Question: In a new project I have this simple test
'''
#import <XCTest/XCTest.h>
#import "ViewController.h"
@interface ViewControllerTests : XCTestCase
@end
@implementation ViewControllerTests
- (void)testExample
{
// Using a class that is not in the test target.
ViewController * viewController = [[ViewController alloc] init];
XCTAssertNotNil(viewController, @"");
}
@end
'''
ViewController.h is part of the test target yet this compiles and runs the tests with no issues.

I think this is because the application is built first (as a dependancy) then the tests. The linker then figures it out what the ViewController class is.
However, on an older project, with exactly the same test and ViewController file, the build fails at the linker phase:
> '''
Undefined symbols for architecture i386:
"_OBJC_CLASS_$_ViewController", referenced from:
objc-class-ref in ViewControllerTests.o
'''
This linker error occurs even if when a fresh XCTest unit testing target is created.
To get around this instead, it is possible to include the sources in both the app and the test targets (tick both boxes in the image above). This causes build warnings for duplicate symbols, in the simulator's system log (open the simulator and press cmd-/ to see this):
> '''
Class ViewController is implemented in both
[...]/iPhone Simulator/ [...] /MyApp.app/MyApp and
[...]/Debug-iphonesimulator/LogicTests.octest/LogicTests.
One of the two will be used. Which one is undefined.
'''
These warnings occasionally cause issues illustrated by the following example:
'''
[viewController isKindOfClass:[ViewController class]]; // = NO
// Memory address of the 'Class' objects are different.
NSString * instanceClassString = NSStringFromClass([viewController class]);
NSString * classString = NSStringFromClass([ViewController class]);
[instanceClassString isEqualToString:classString]; // = YES
// The actual class names are identical
'''
So the question is what setting(s) in the older project are requiring application source files to be included in the test target?
---
## Summary of comments
Between the working and the non-working project:
1. There is no difference in the linker output (the command starting with Ld).
2. There is no difference in the target dependancies (there is 1 dependancy to the test target,which is the app)
3. There is no difference in the linker settings.
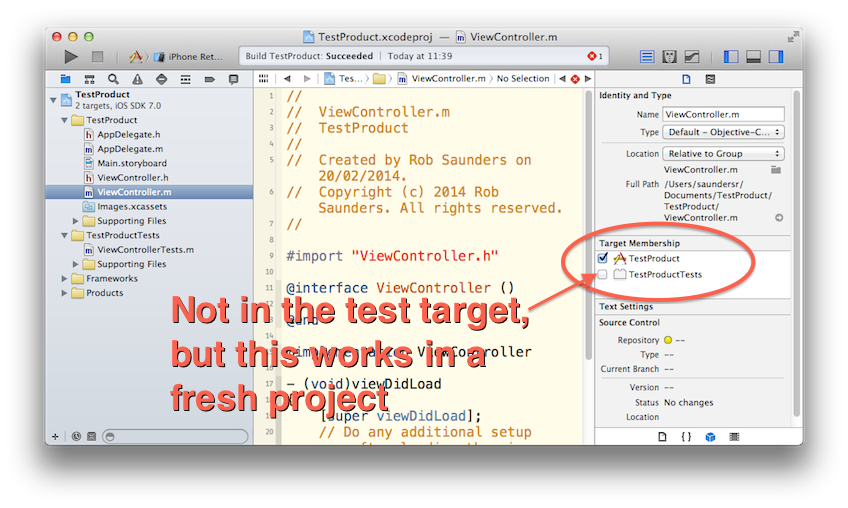
Answer: I spent some time figuring this out.
If you read <URL> you find that Xcode has two modes for running tests. Logic Tests and Application Tests. The difference is Logic tests build their own target with your Classes and symbols built right in. The resulting executable can be run in the simulator and reports test output back to Xcode. Application tests on the other hand build a dynamic library linking to your code which is injected into the app at runtime. This allows you to run tests in iPhone environment and test Xib loading and other things.
Because the symbols are missing from your test target when you unlink the source files it appears your older project seems to have a test target configured for logic tests, not Application (unit) tests.
As these days Xcode seems to be <URL> and defaults to creating an Application Tests target lets walk through all the things you might have to change to turn your Logic Test Target into a unit test one.
I'm also going to assume that you have an Application Target and not a static library target as the directions will be a little different.
1. In the build settings for your test target delete "Bundle Loader" and "Test Host" build settings. We will get Xcode to add these back later
2. You need to remove all the .m files from your application from the test target. You can either do this by selecting all the .m files and removing the test target in the Xcode File inspector or you can use the compile sources build phase of the test target.
3. Change the "Framework search paths" for your test target. For Xcode 5 they should be $(SDKROOT)/Developer/Library/Frameworks $(inherited) $(DEVELOPER_FRAMEWORKS_DIR) in that order and with no extra quotes or backslashes
4. Go to the General pane of your test target's build settings and select your target from the drop down menu. If the menu already specifies your application target you should toggle it off and on again. This will make Xcode reconfigure the Bundle loader and Test Host settings with the correct value.
5. Finally double check your application's scheme. In the scheme drop down select edit scheme. Then click the test action. Make sure you test target is in the list on the info pane and make sure all the tests are selected.
This information more or less comes from the above linked documentation, but I updated the steps for Xcode 5.
## EDIT:
Hmm 100% note what eph515 is saying about debug symbols being visible but you might also want to check that someone didn't set your scheme's test action to build in the 'Release' or other configuration. Click the scheme selector an choose edit scheme. Click the test action and then make sure the Build Configuration is 'Debug'

## If you have a Static Library Target
So if you have a static library target you have two options:
1. Logic Tests
2. Application tests in a host app
For 1. you have to make sure that 'Bundle Loader' and 'Test Host' are empty for your static library target. Your sources then have to be compiled into the test target as they would have no other way to be run.
For 2. You need to make a new app Project in Xcode and add your static Library project as a subproject. You then need to manually copy the 'Bundle Loader' and 'Test Host' build settings from your New App's test target to your Static Lib test target. Then you open the scheme for your new Test App and add your test target to the tests action for the new app.
To run the tests on your lib you run the test action for your host app.